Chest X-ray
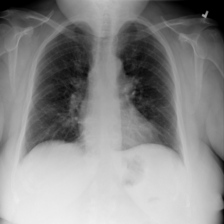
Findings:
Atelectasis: negative
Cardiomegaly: negative
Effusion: negative
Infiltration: negative
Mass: negative
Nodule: negative
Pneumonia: negative
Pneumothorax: negative
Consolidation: negative
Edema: negative
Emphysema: negative
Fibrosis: negative
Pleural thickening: negative
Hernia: negative